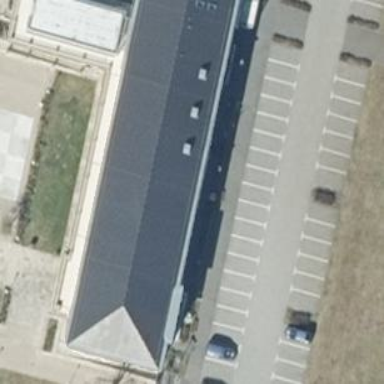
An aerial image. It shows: Historic building.